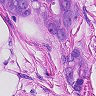
Metastatic tissue present: yes